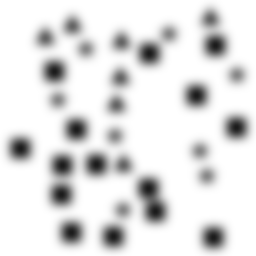
Squares: 15
Triangles: 7
Stars: 8
Total shapes: 30